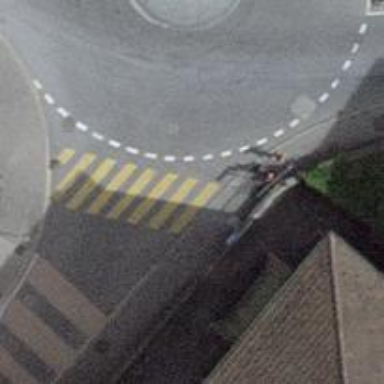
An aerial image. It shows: Tertiary road with asphalt surface leading to roundabout.